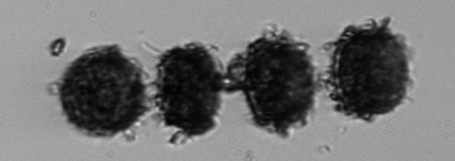
Label: Thalassiosira_TAG_external_detritus